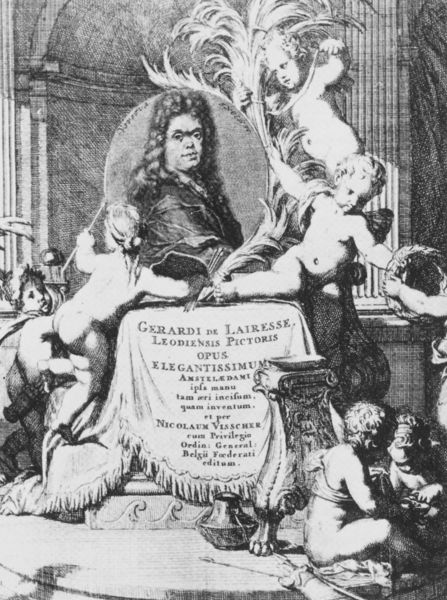
Titel: Frontispiz des “Opus Elegantissimum ..”
Schlagwörter: mann, nackt, sitzen, ausschnitt, frankreich, schwarz, tisch, weiss, tuch, alt, lang, stein, bild, fransen, haare, sitzend, decke, kind, locken, kinder, oval, rund, engel, engelchen, putte, perücke, schrift, wellen, baby, saal, könig, sitzt, palmwedel, nabel, halle, nische, gefäß, lockig, schwarzweiß, text, herrscher, kranz, putten, grabstein, ormanent, po, gerard